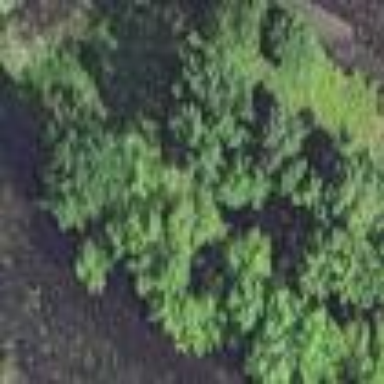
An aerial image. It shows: Beautiful woodland area.